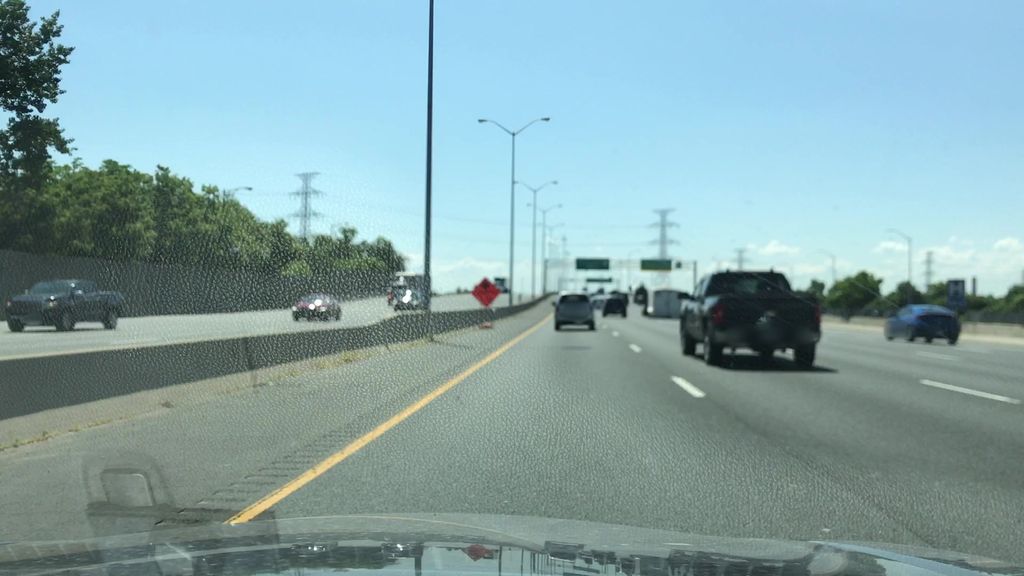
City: hamilton